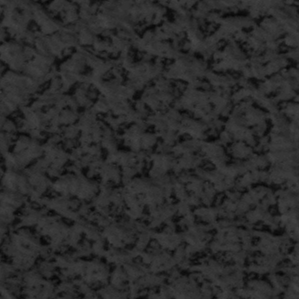
Label: frost